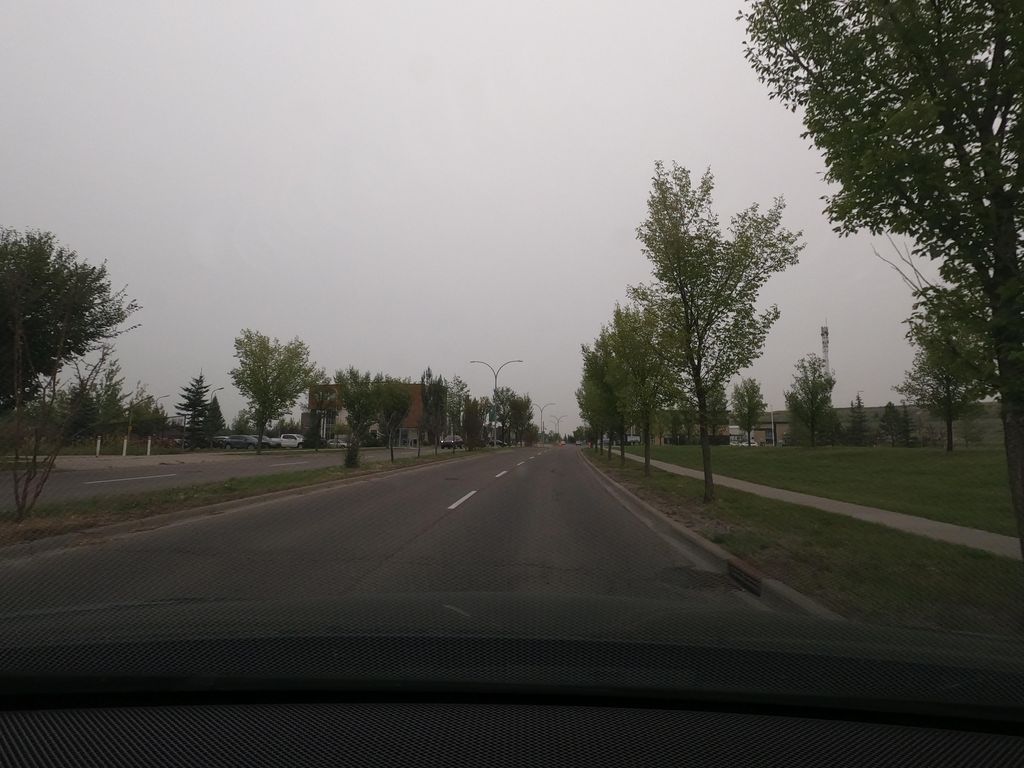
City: calgary